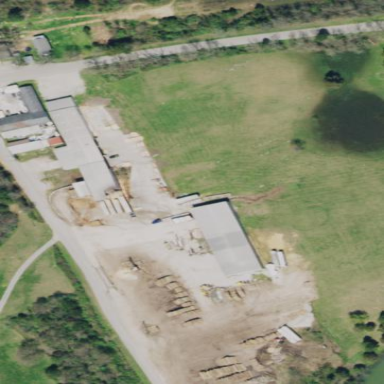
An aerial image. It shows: Industrial area designated as lumber yard.